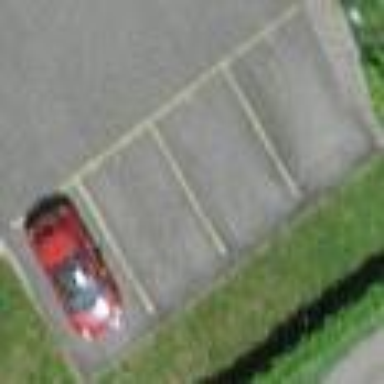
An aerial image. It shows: Street-side parking area with asphalt surface.